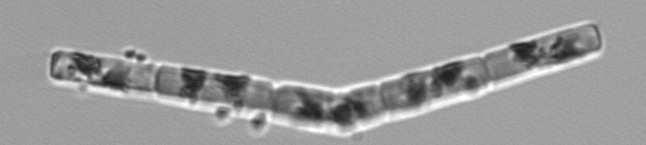
Label: Guinardia_delicatula